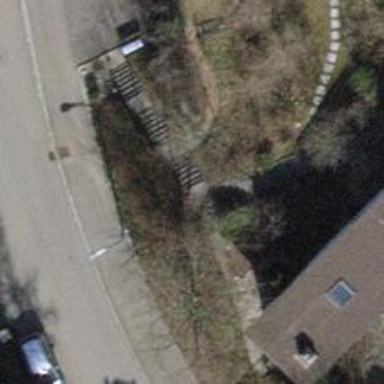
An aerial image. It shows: Road with steps.